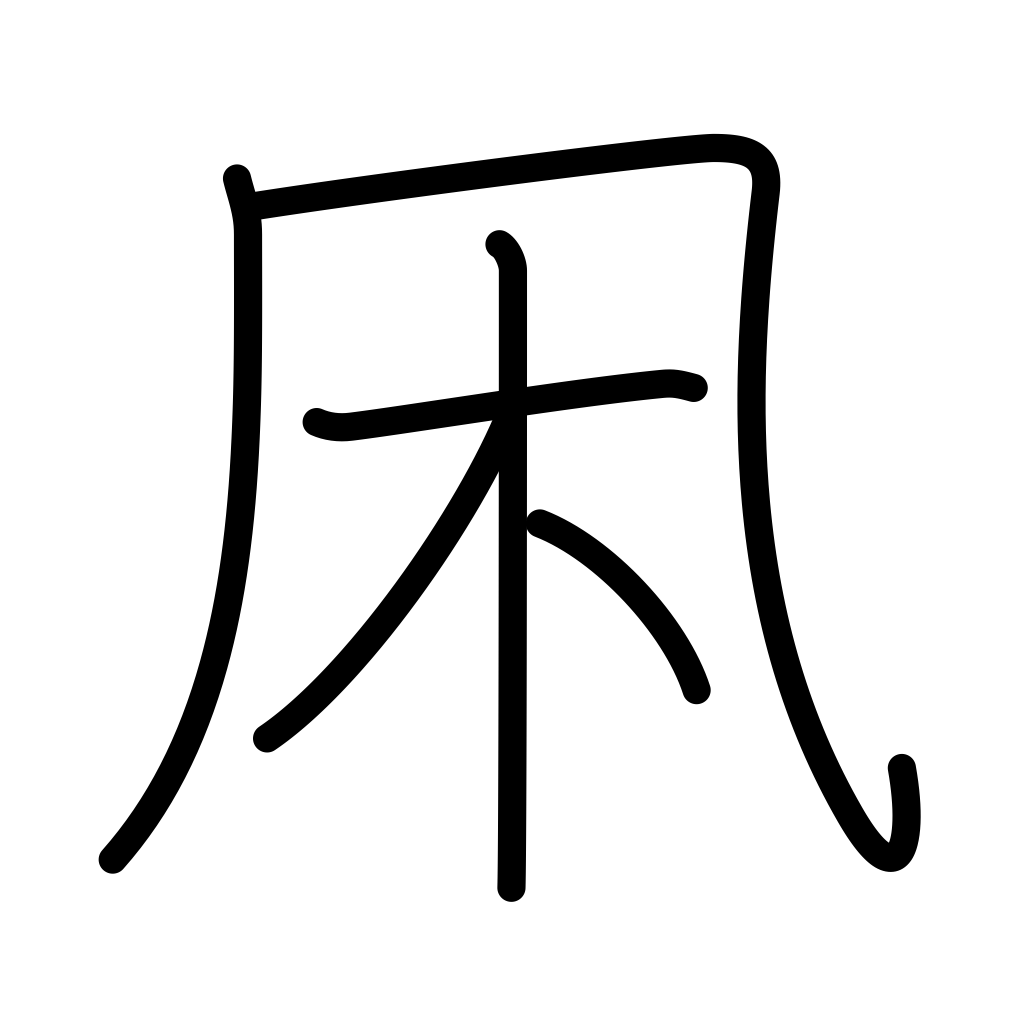
Meaning: wintry wind